Interaction volume radius: 5 \u00c5
Interaction volume height: 35 \u00c5
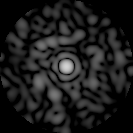
Disorder parameter: 0.845